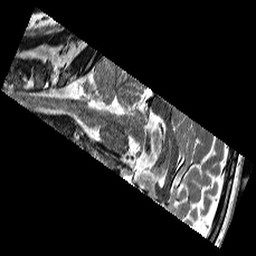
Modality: T2w
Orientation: sagittal
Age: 29
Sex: male
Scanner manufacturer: siemens
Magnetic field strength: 3 T
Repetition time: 6.1 s
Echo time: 0.104 s